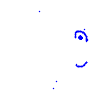
Particle: pion